Question: I am trying to make a function that takes an array and creates a pair of arrays
for example an array '[1,2,3,4]' the pair will be:
'''
pair = [[1, 2], [1, 3], [1, 4], [2, 3], [2, 4], [3, 4]] ;
'''
And the pairs would be:
'''
pairs = [[[1,2],[1,3]], [[1,2],[1,4]], [[1,2],[2,3]] .... [[2,4],[3,4] ] ;
'''
So far my function looks like this:
'''
function makePairs(arr) {
var l = arr.length -1 ,
pair = [];
for(var i=0; i < l ; i++ ) {
for(var j=i+1; j <= l ; j++ ) {
pair.push( [arr[i],arr[j]]) ;
}
}
// i get the desired pair by the above nested for loop...
// console.log(pair) ;
// i try to do the same nested for loop with the pair array..
// but i get [circular object Array];
var k = pair.length -1,
pairs = [] ;
for(var m=0; m < k ; m++ ) {
for(var n=m+1; n <= k ; n++ ) {
pairs.push( [pair[m],pair[n]]) ;
}
}
return pairs;
}
console.log( makePairs([1,2,3,4]) );
'''
So the 'pair' gives me the desired pair but when I do the same type of nested
'for' loop with the 'pair' array, I get '[circular object Array]'. I thought
the nested for loop will work on the 'pairs' too but it does not.
I read that circular reference is formed between a javascript object and a native object causing memory leak but I don't know if that's happening here. please help.

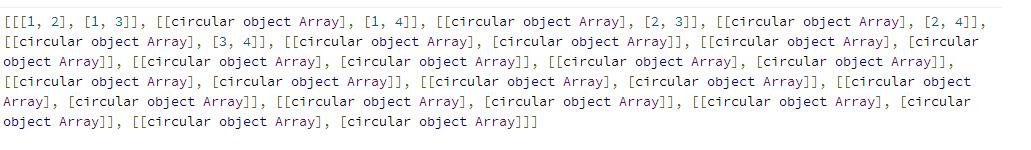
Answer: I wonder if the issue is the debugger itself. It's outputting [circular object Array] any time it's referring to an item already referred to.
Try making a lot more console messages. Replace your last line with:
'''
var answer = makePairs([1,2,3,4]);
for (var i = 0; i < answer.length; ++i) {
console.log("[[" + answer[i][0][0] + ", " + answer[i][0][1] + "], [" +
answer[i][1][0] + ", " + answer[i][1][1] + "]]");
}
'''
I bet it will print out ok.